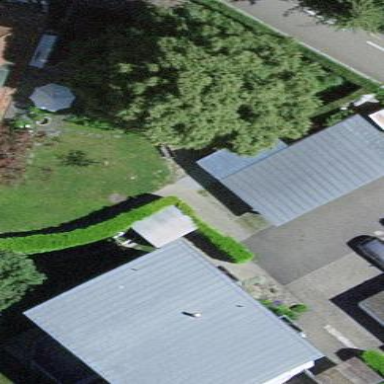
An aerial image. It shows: View of roof of building.